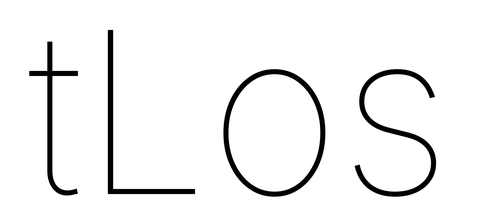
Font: Inter_Thin